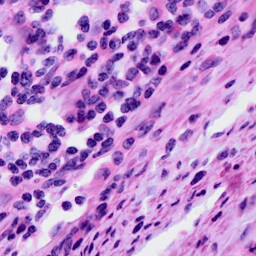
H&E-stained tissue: Cervix